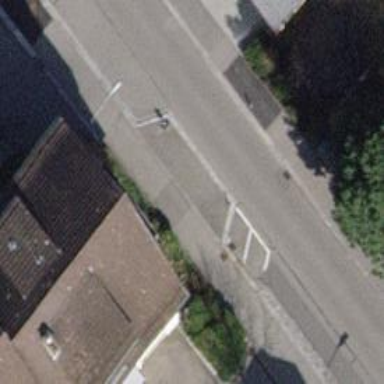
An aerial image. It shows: Motorcycle parking area.